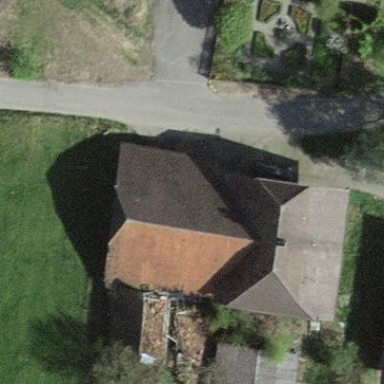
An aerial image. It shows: Farm building.